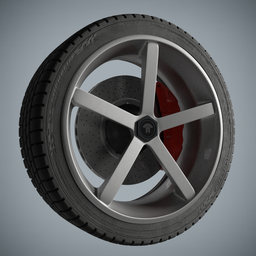
Label: mechanical